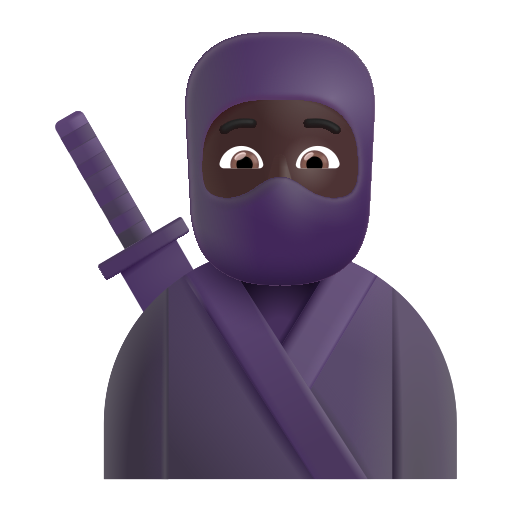
ninja color dark